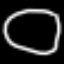
Label: donut